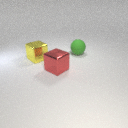
large green rubber sphere to the right of large yellow metal cube